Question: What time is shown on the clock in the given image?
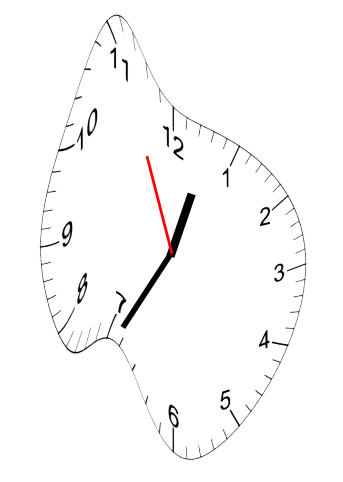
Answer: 12:34:56